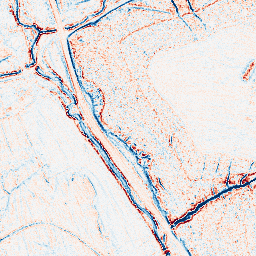
Category: edge_preserving
Decomposition family: anisotropic_diffusion
Decomposition parameters: iterations: 5
kappa: 100
gamma: 0.15
Upsampling method: sinc_blackman
Upsampling parameters: scale: 2
kernel_size: 16
Upsampling scale: 2